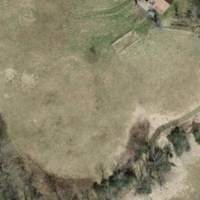
EUNIS habitat code: 52
Species observed at this site:
Campanula patula